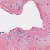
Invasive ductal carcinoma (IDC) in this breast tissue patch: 0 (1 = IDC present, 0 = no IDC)